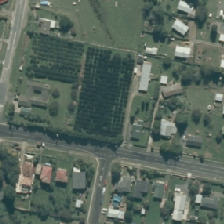
Land cover: urban_parkland